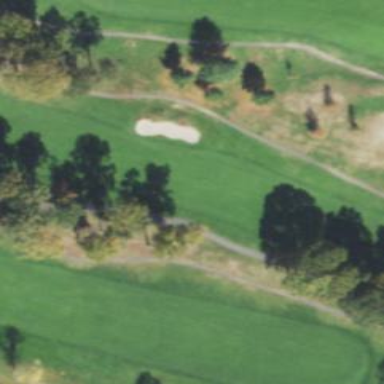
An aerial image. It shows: Golf fairway surrounded by grass.